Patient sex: M
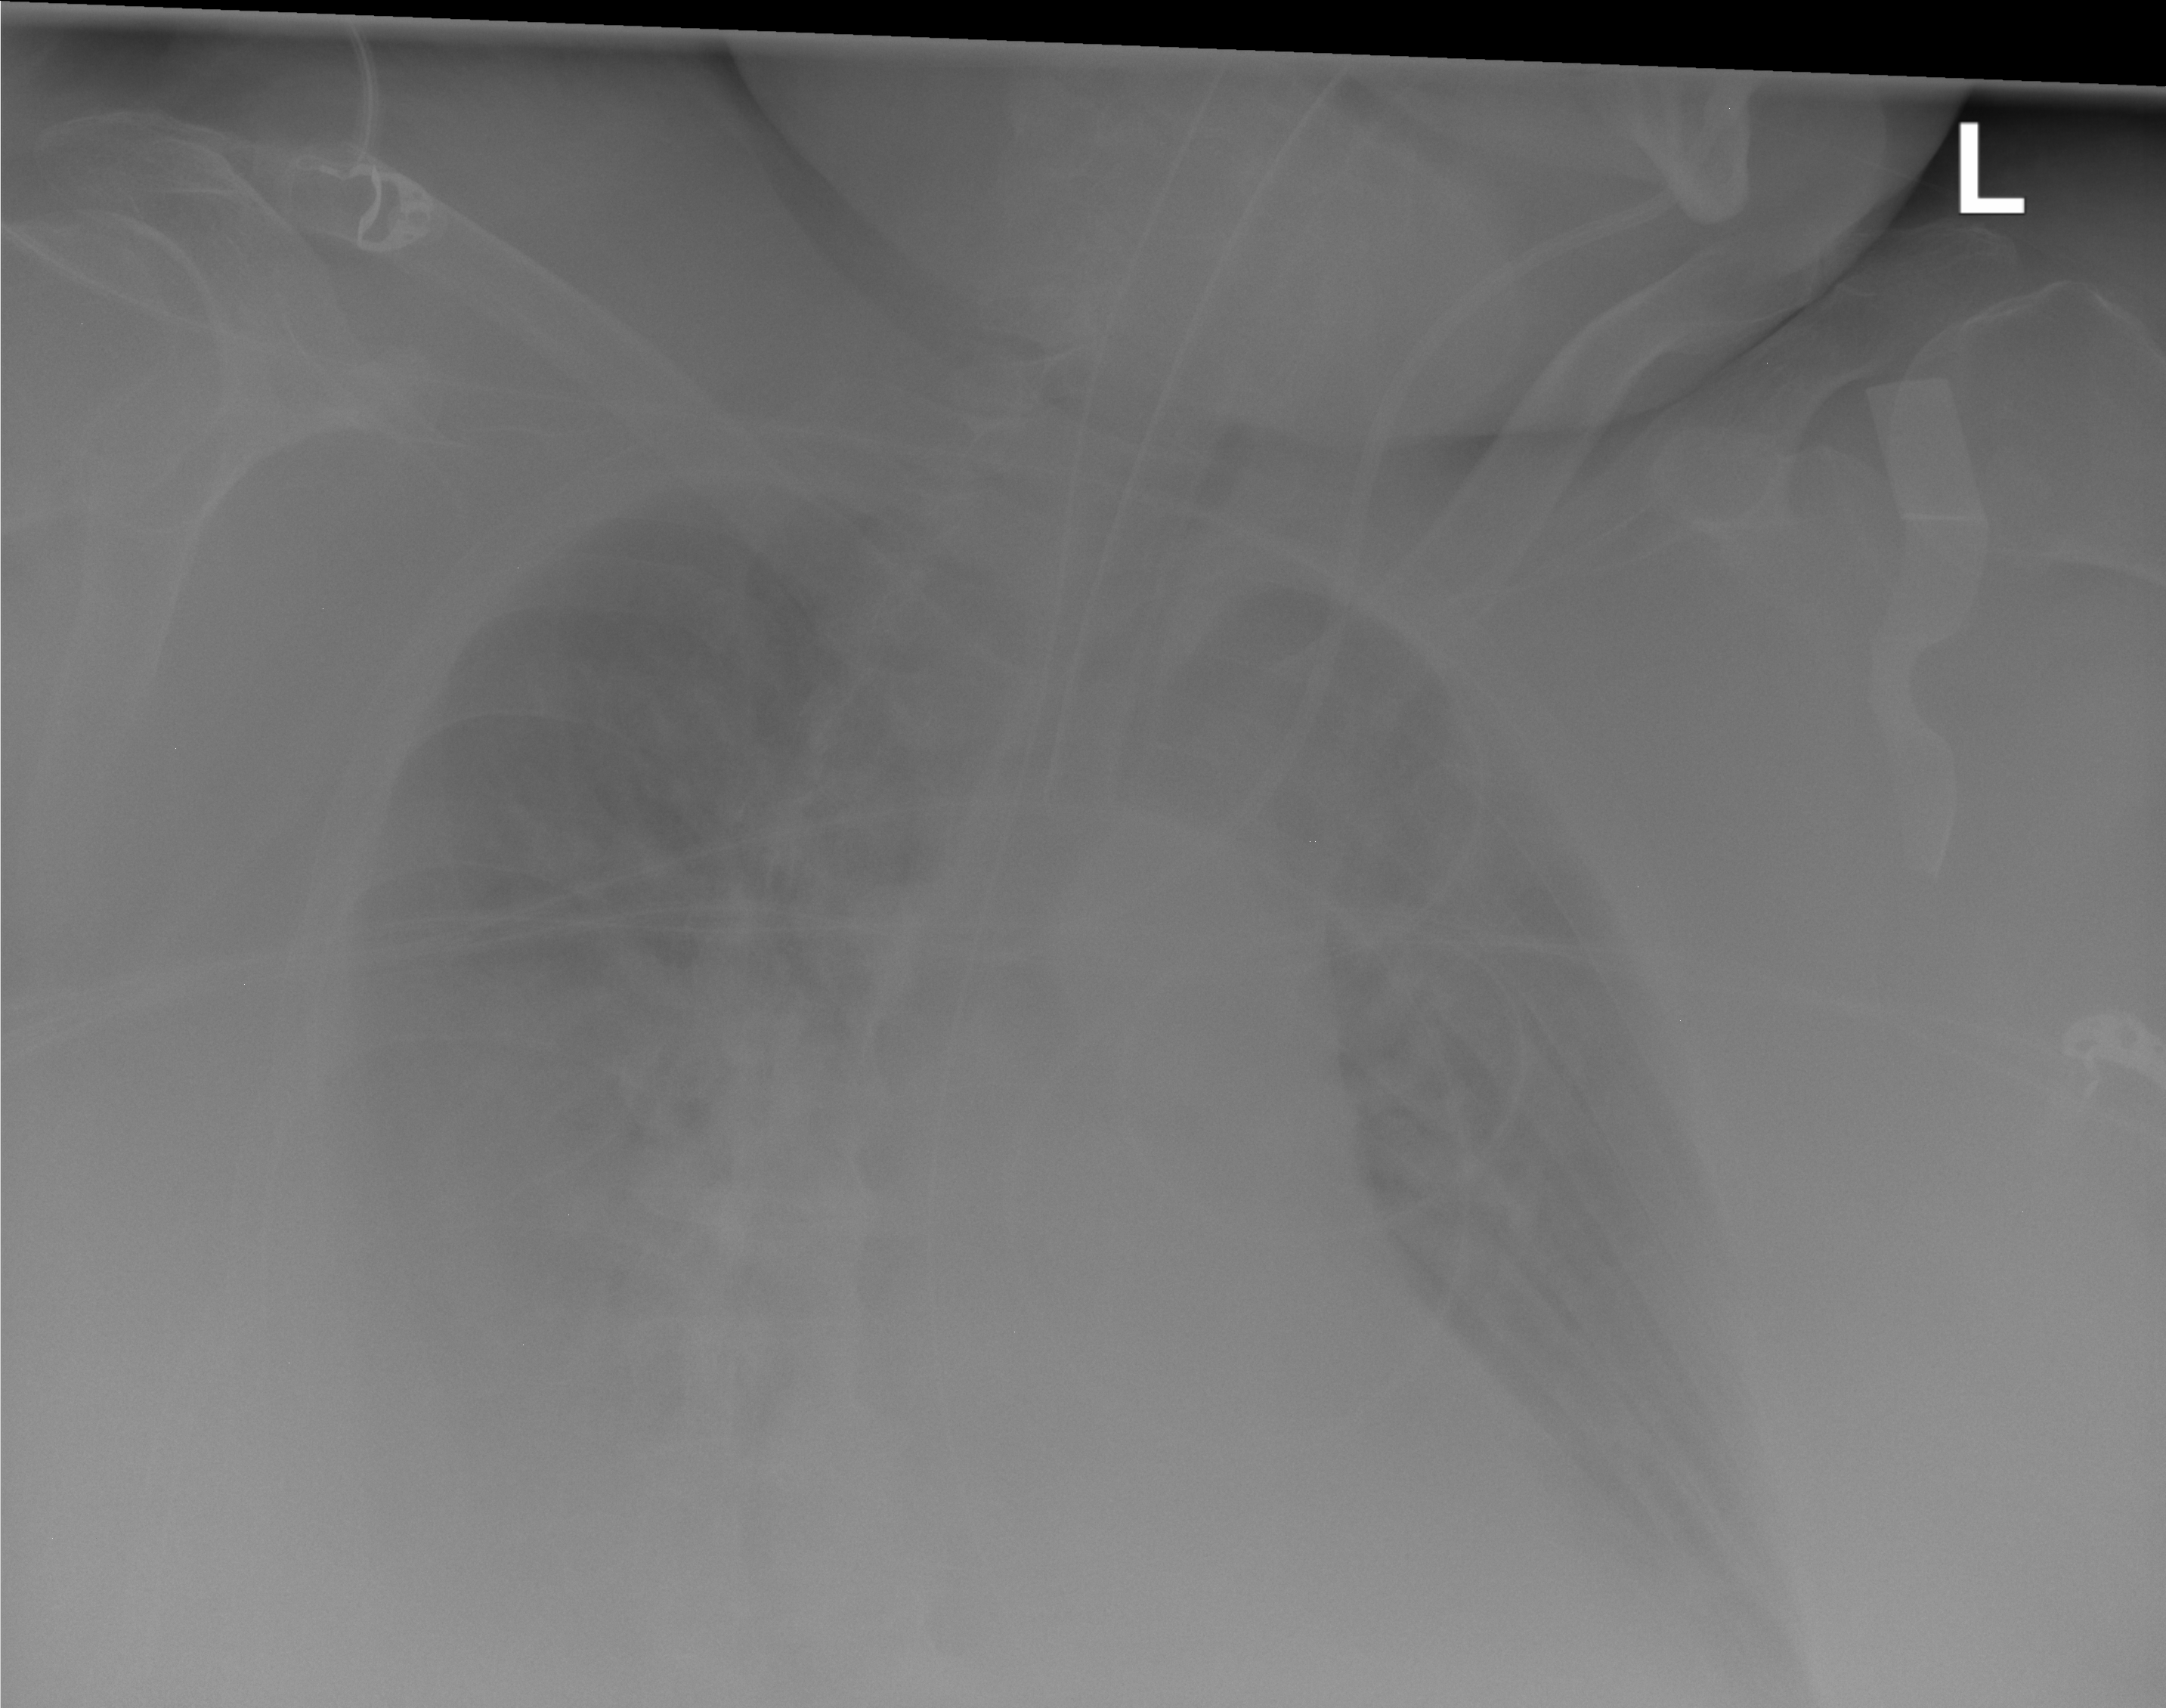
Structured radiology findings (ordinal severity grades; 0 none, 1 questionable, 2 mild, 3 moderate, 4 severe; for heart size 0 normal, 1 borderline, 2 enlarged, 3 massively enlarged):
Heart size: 1
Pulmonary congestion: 2
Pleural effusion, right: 3
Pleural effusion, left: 3
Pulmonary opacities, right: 2
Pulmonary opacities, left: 2
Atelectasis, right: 2
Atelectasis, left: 2